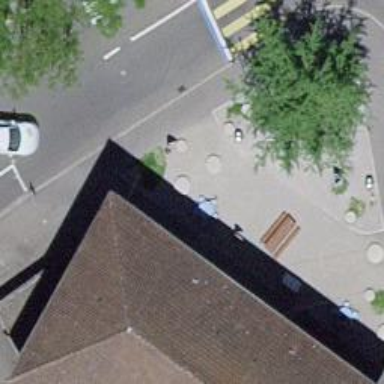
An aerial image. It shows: Picnic table located in leisure land area.